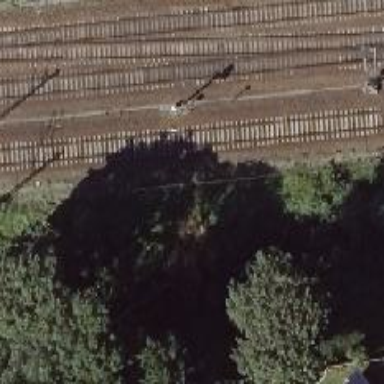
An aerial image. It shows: Railway signal.